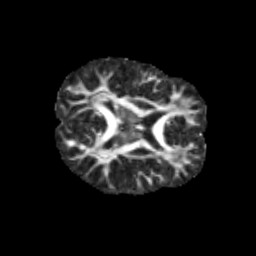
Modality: FA
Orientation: axial
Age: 12
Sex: male
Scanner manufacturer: siemens
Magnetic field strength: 3 T
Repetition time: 3.8 s
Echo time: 0.07 s